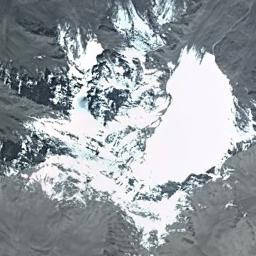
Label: snowberg